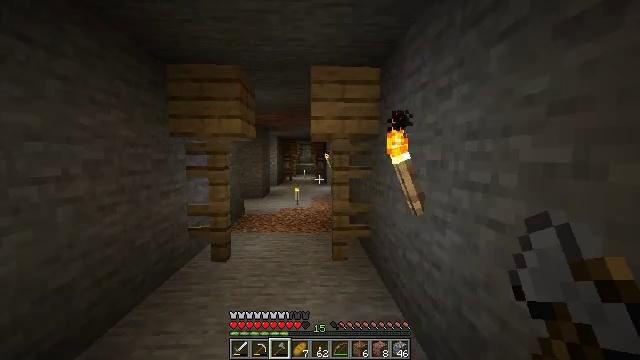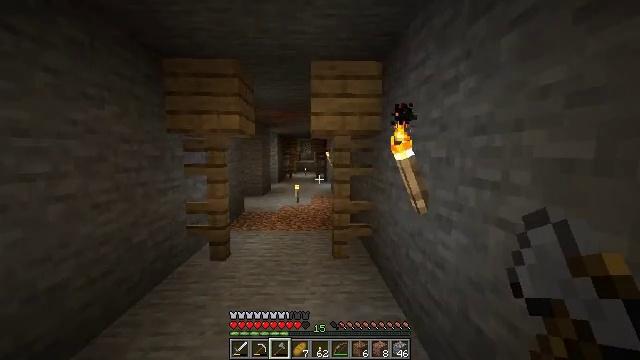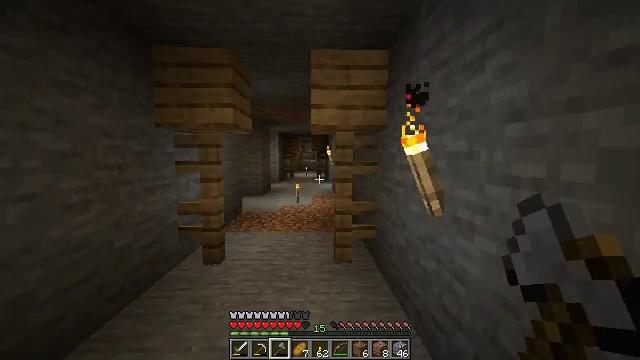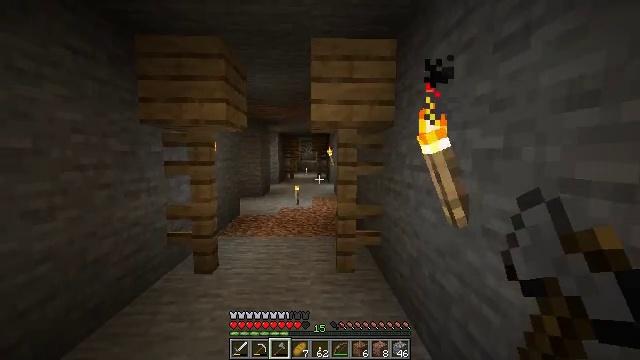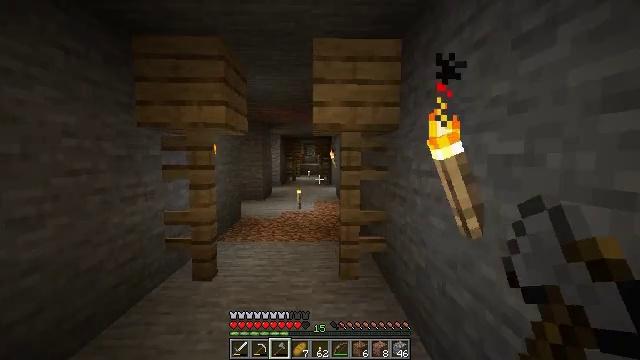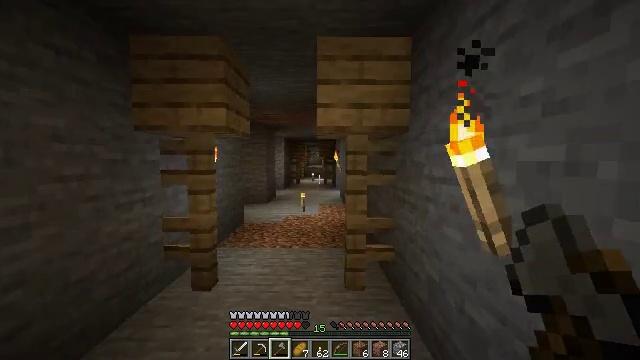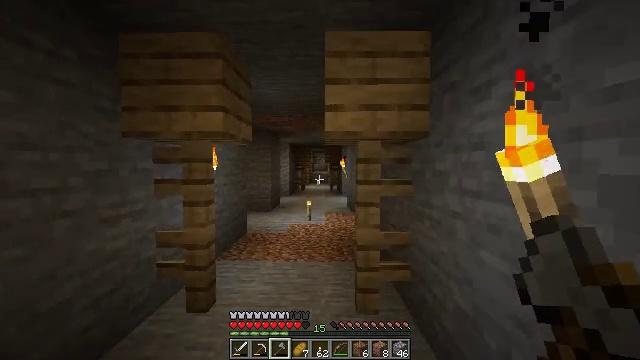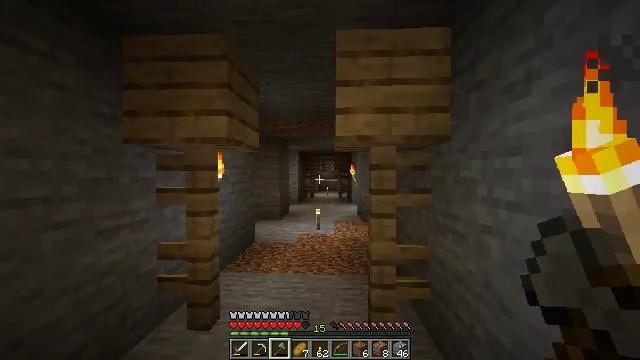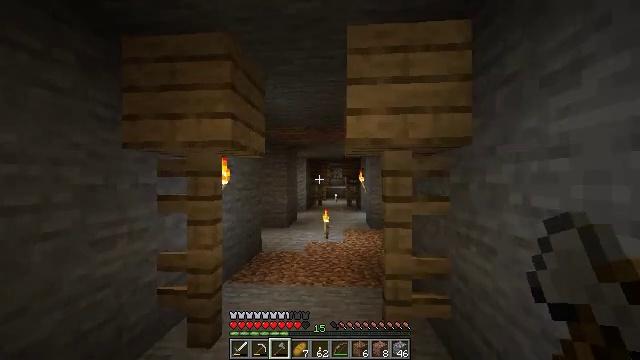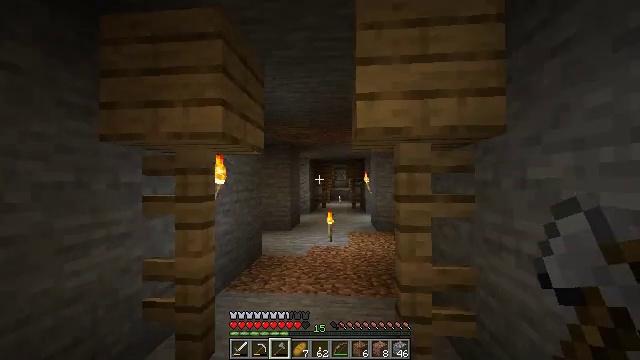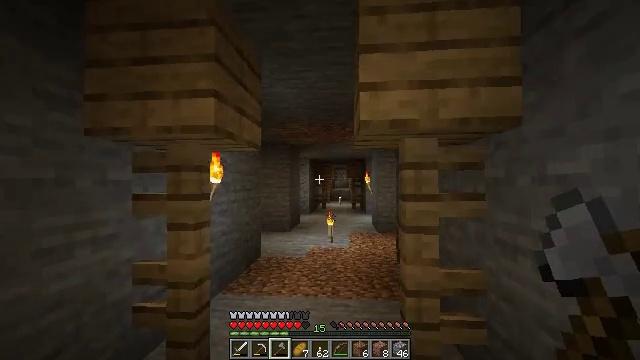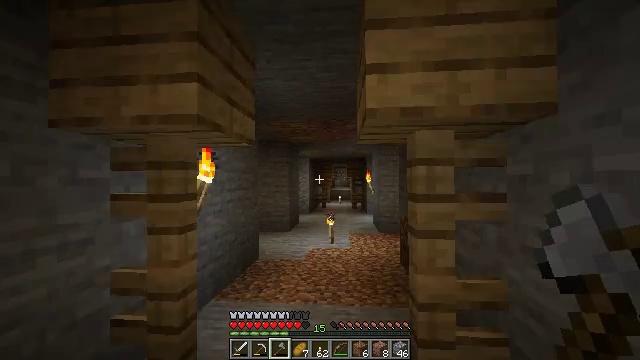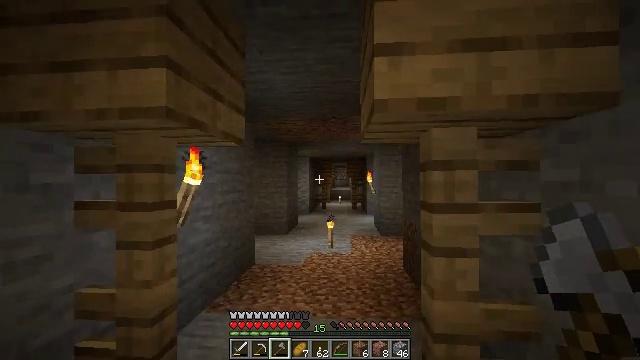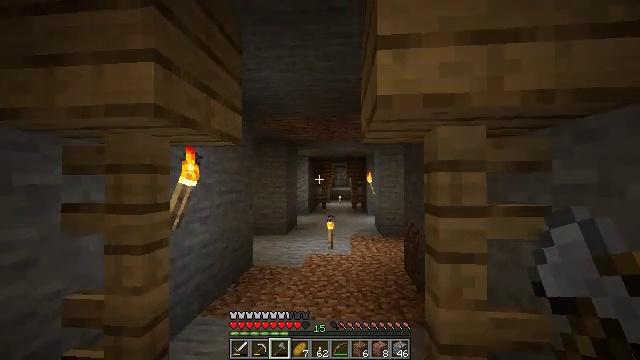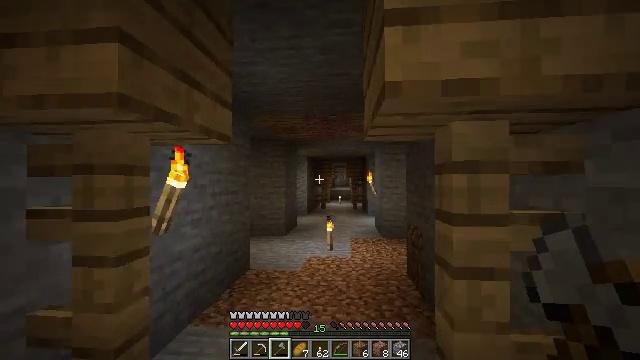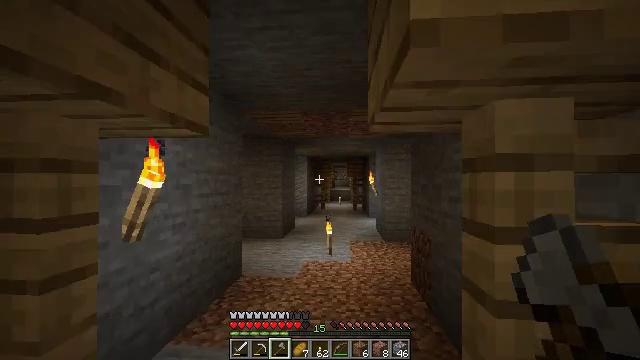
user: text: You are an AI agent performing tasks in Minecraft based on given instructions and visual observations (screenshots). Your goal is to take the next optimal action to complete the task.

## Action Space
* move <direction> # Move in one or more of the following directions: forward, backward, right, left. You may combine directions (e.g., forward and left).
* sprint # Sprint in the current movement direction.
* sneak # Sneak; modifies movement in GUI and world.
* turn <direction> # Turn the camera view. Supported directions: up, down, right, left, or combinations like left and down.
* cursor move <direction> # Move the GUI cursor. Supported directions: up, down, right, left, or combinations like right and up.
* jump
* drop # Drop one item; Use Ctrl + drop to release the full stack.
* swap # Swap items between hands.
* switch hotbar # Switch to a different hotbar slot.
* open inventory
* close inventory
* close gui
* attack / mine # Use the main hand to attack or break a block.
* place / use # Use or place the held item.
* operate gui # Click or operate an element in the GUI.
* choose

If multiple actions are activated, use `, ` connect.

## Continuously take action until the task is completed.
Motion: motion action
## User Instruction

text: Collect the oak planks from the structure.
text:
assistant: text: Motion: move forward
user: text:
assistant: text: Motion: move forward
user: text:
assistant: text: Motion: move forward
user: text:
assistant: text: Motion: move forward
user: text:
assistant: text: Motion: move forward
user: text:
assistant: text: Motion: move forward, turn left and up
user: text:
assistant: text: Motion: move forward, turn left and up
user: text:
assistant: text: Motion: move forward, turn left and up
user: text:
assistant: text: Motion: move forward
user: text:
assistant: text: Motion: move forward
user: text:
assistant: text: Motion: move forward
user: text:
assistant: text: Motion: move forward
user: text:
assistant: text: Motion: move forward
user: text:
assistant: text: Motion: move forward
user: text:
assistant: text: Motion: move forward
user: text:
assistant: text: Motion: move forward
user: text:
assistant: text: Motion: move forward
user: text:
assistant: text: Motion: move forward
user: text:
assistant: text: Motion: move forward
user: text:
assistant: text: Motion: move forward
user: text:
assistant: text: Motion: move forward
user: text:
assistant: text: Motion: move forward
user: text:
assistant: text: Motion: move forward
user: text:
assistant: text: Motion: move forward
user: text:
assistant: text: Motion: move forward
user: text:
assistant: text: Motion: move forward and move right
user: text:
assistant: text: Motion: move forward and move right
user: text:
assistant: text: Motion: move forward and move right
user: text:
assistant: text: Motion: move forward and move right, turn left and down
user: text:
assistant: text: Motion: move forward and move right, turn left